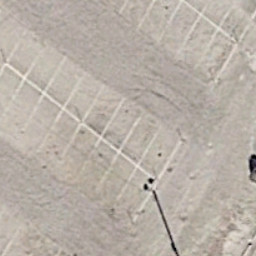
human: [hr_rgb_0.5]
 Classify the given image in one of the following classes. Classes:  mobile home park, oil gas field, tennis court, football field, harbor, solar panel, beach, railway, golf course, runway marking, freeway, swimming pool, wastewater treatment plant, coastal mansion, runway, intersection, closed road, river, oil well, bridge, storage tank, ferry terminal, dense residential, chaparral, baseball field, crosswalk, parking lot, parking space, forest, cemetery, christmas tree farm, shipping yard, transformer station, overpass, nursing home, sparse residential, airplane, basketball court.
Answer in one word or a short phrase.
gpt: parking space